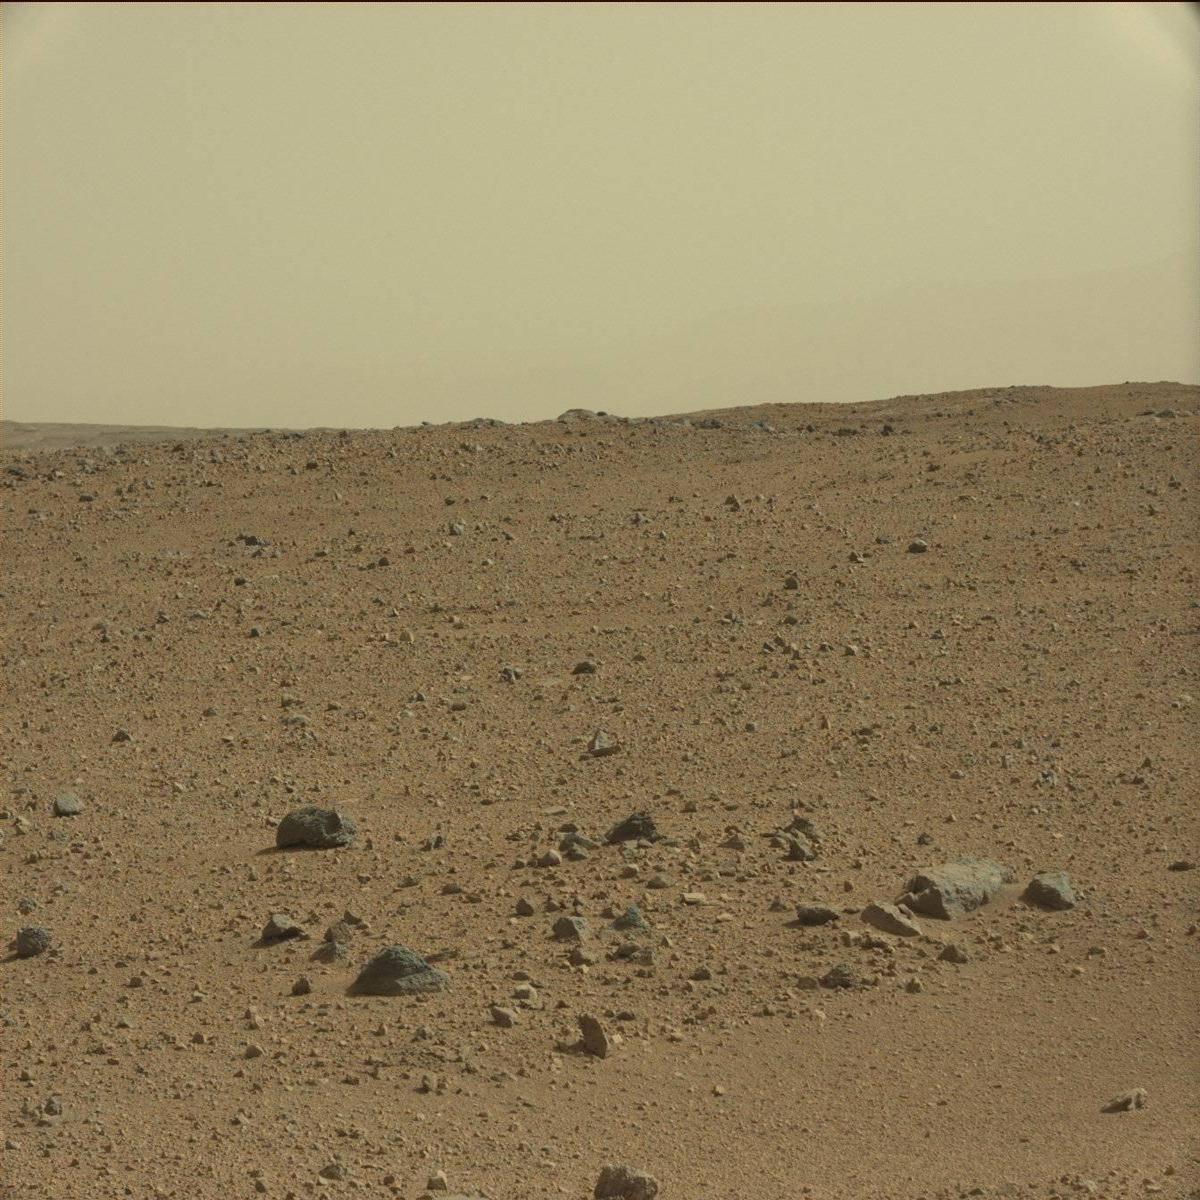
Terrain classes present: Bedrock, Ridge, Rock, Sand / Soil, Sky